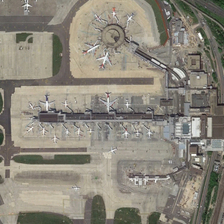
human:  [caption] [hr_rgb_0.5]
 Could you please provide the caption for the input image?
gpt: there are many different planes in the open airport .

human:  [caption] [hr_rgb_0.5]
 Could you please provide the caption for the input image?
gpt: many planes are parked in an airport .

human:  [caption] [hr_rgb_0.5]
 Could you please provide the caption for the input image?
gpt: there are many different planes in the open airport .

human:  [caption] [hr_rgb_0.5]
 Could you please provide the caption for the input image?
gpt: many planes are parked in an airport .

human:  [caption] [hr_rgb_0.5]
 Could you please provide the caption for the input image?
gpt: many planes are parked in an airport .